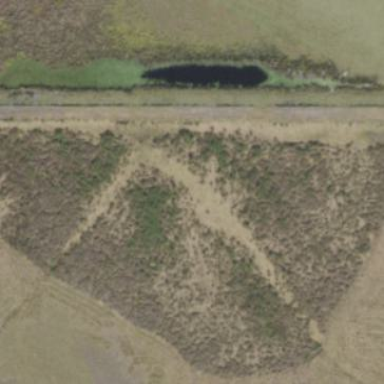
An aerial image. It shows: Marsh wetland.